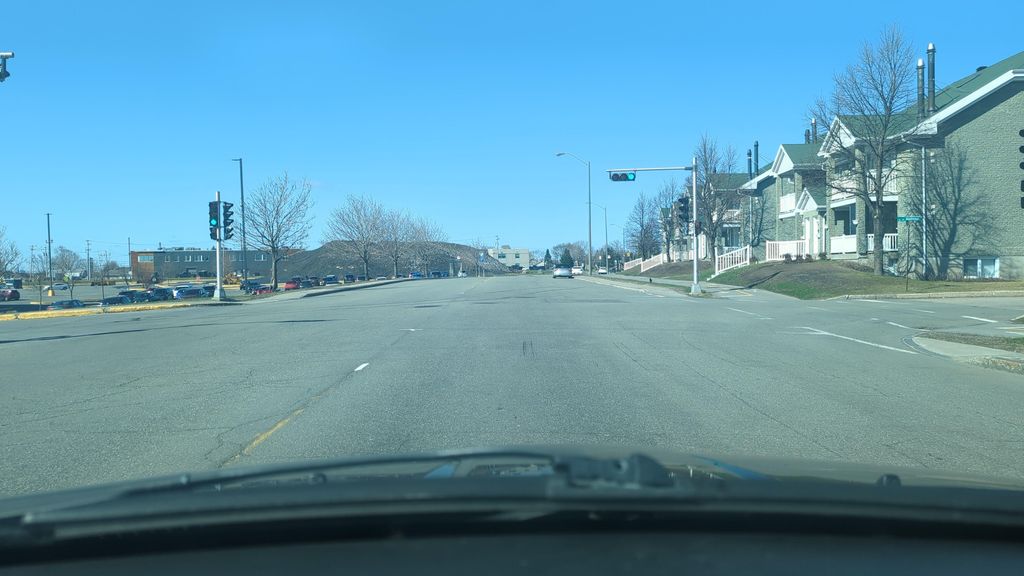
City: quebec_city